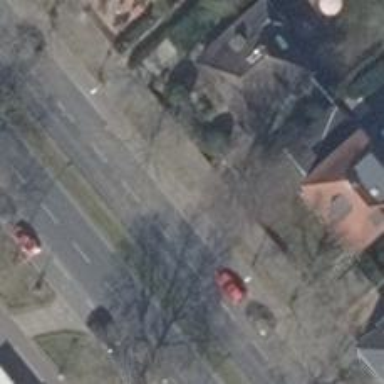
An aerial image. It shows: Avenue lined with deciduous broadleaved trees.